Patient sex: F
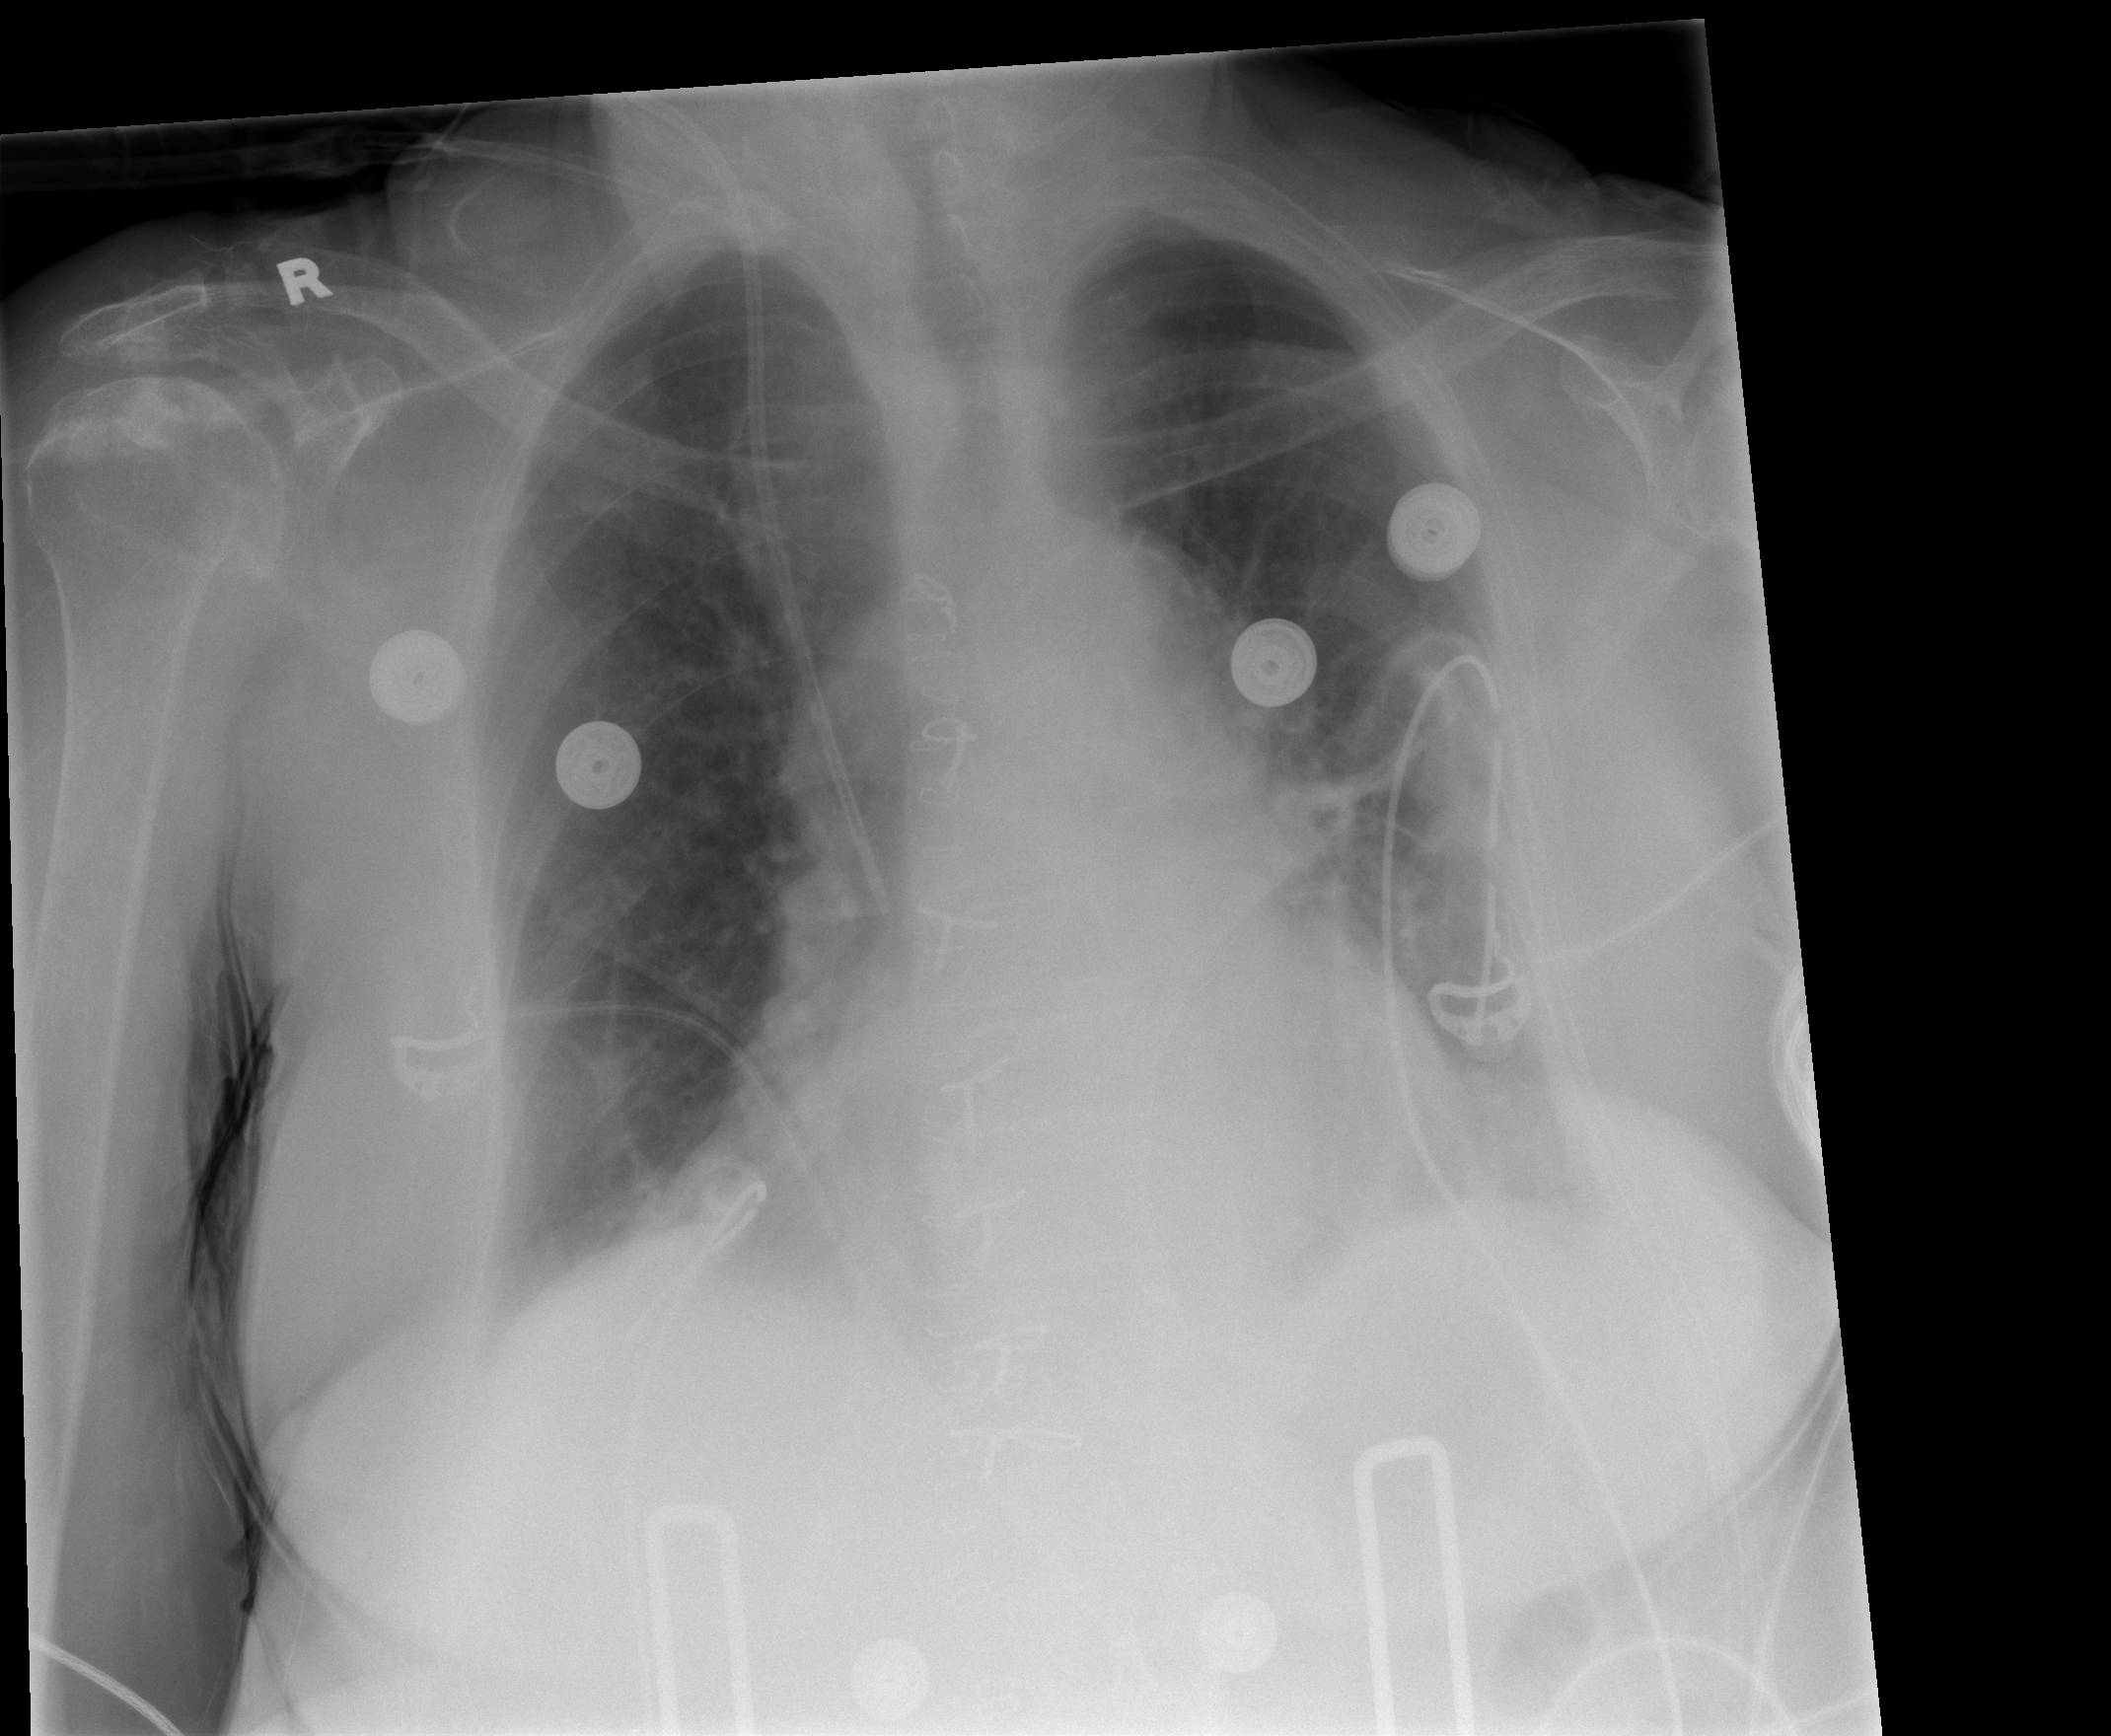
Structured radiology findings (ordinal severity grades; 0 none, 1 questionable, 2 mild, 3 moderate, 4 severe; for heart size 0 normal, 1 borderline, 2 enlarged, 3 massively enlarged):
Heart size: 0
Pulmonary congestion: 2
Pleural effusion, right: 0
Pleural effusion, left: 0
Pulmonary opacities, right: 0
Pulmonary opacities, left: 0
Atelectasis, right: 2
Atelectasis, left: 2